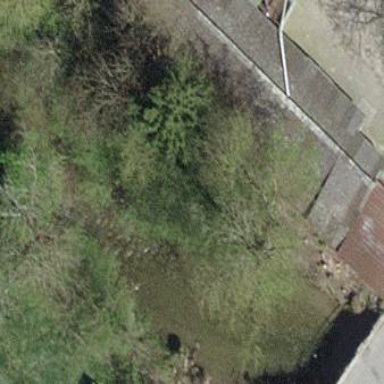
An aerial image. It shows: Sty building.